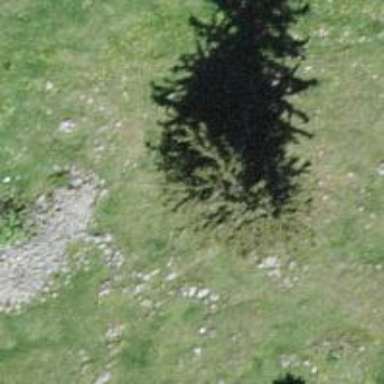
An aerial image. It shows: Needle-leaved tree in nature.